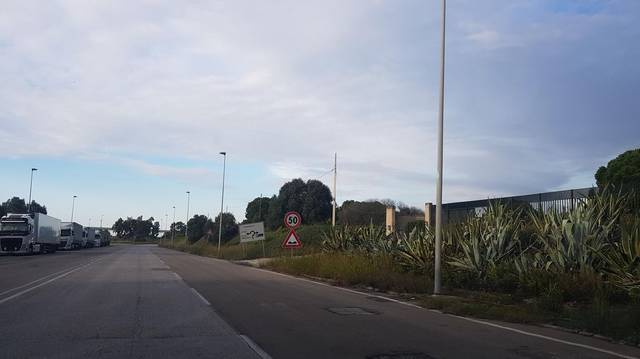
Region: Italy
Coordinates: 40.639, 17.966